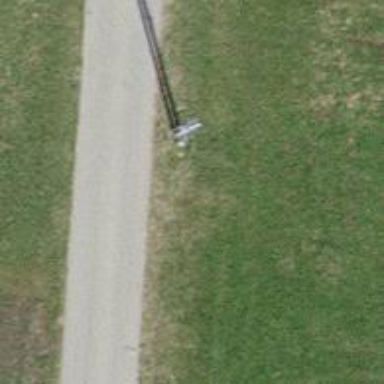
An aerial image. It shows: Power pole.